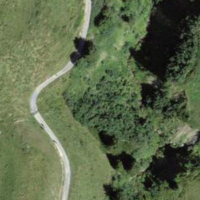
EUNIS habitat code: 23
Species observed at this site:
Campanula barbata